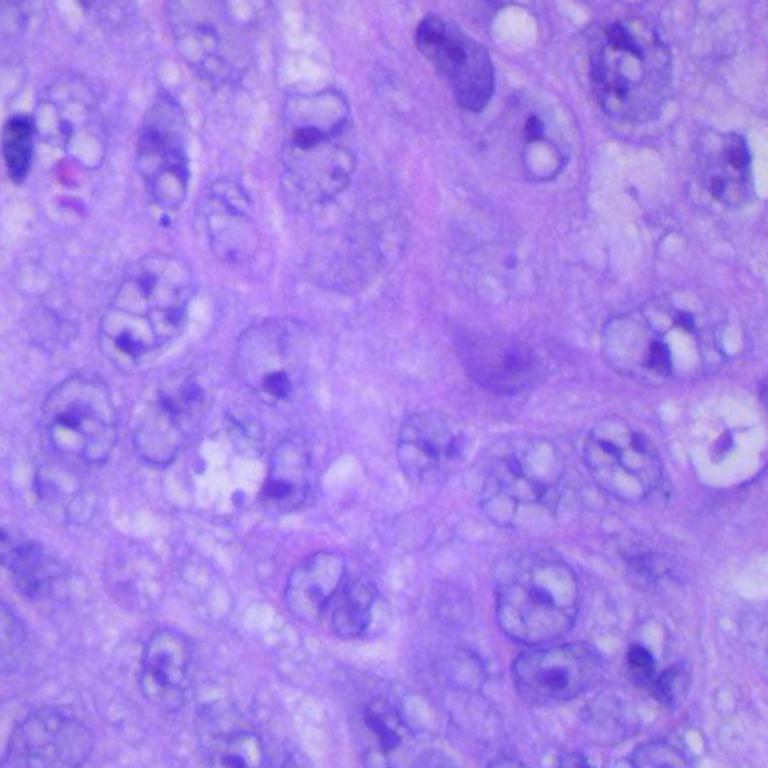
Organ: lung
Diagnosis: squamous carcinomas